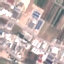
Land use / land cover: Industrial